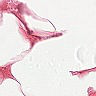
Metastatic tissue present: no